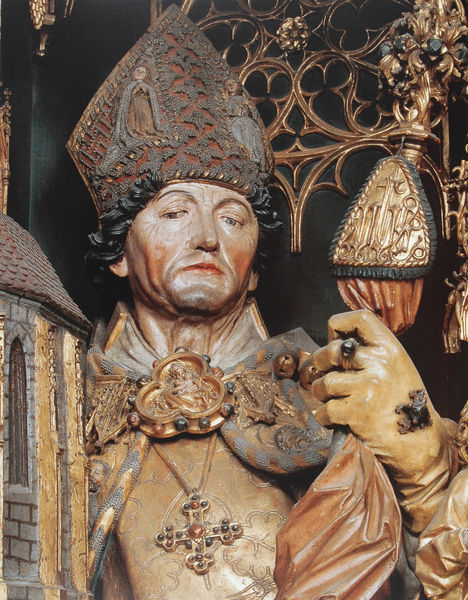
Titel: Hochaltar, Mittelschrein, Hl. Wolfgang (Detail)
Künstler: Michael Pacher
Standort: St. Wolfgang (Salzkammergut)
Institution: Wallfahrts- und Pfarrkirche
Schlagwörter: blau, hand, mann, umhang, ausschnitt, braun, finger, haar, handschuh, holz, hut, mund, blick, dach, gebäude, haus, rot, tuch, alt, mütze, augen, falten, gesicht, kirche, figur, geistlicher, gold, haare, mantel, vater, brosche, edelsteine, gotik, kinn, krone, locken, ohren, skulptur, statue, wangen, modell, stab, kette, bischof, papst, falte, spitz, detail, ernst, plastik, oberkörper, ring, foto, griff, vergoldet, kreuz, helm, altar, schnitzerei, wappen, pfarrer, gotisch, priester, religiös, kapelle, heiliger, mitra, gefasst, hirtenstab, fassung, schnitzwerk, zepter, pater, kirchenkunst, gesprenge, pacher, stifter, katholisch, bischofsstab, fibel, gewandt, riemenschneider, lindenholz, tilman, kirchenmodell, krümme, hls, bischofsmütze, pektorale, mittelfinger, kof, bischofstab, juwelen, bemalunh